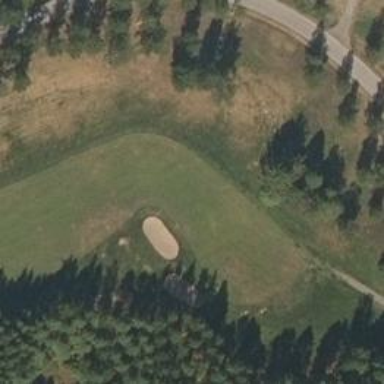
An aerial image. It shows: View of golf hole.